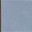
Piece: xx